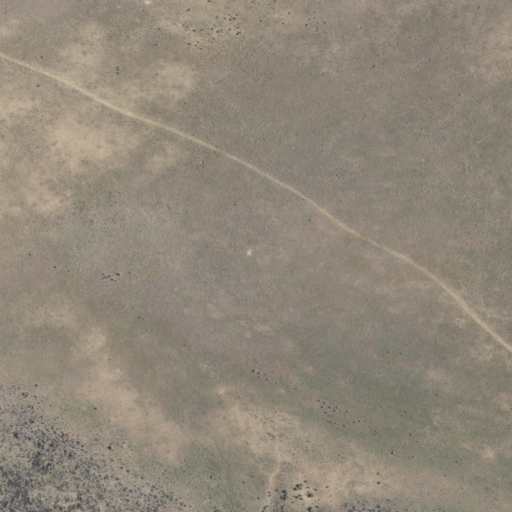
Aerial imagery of mountain in Idaho named Crater Butte containing grassland and shrub